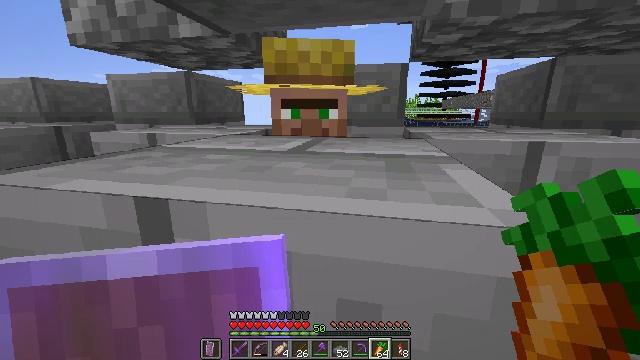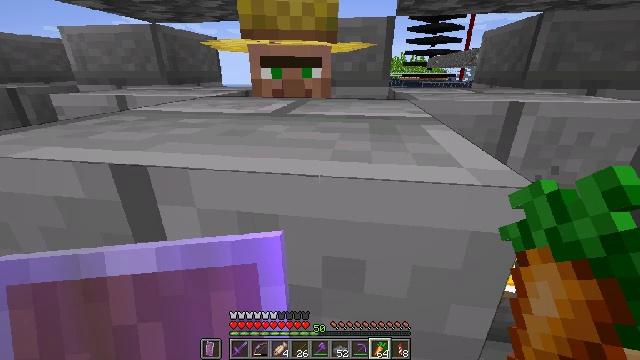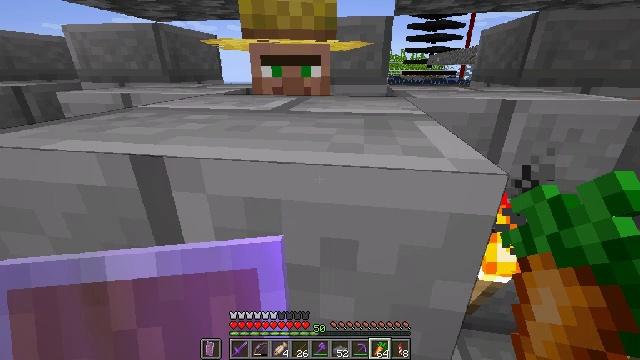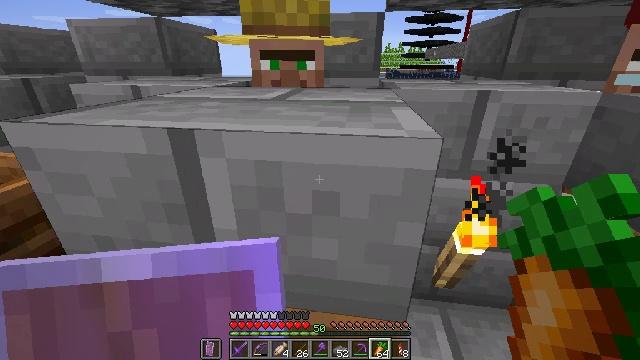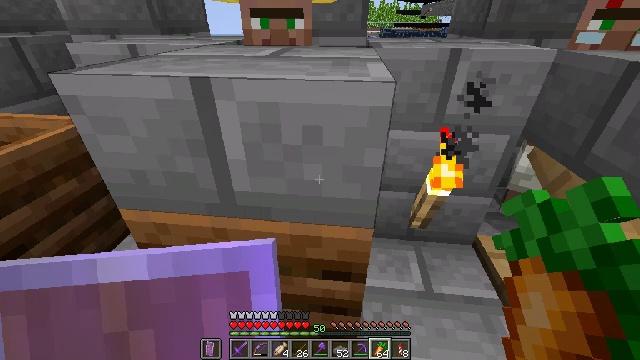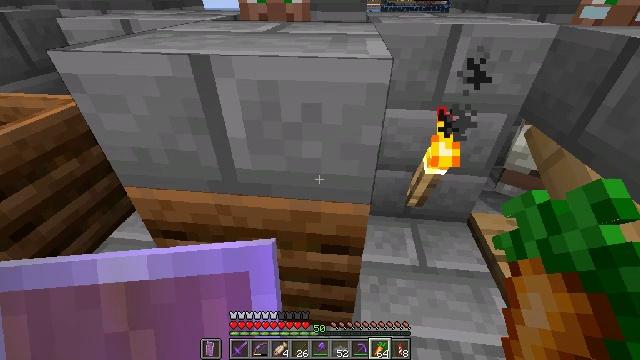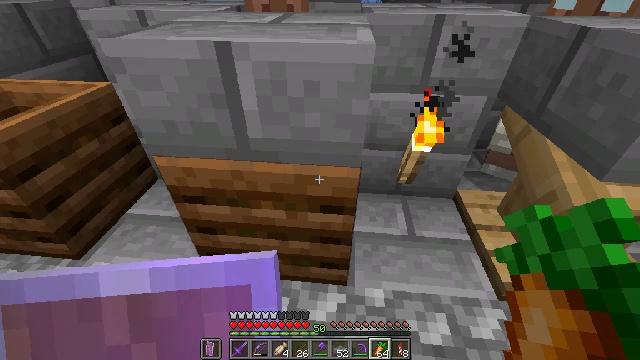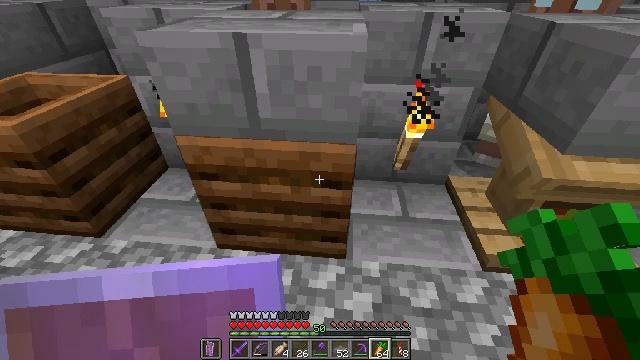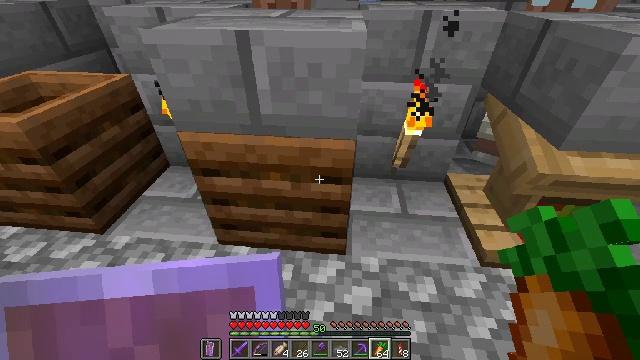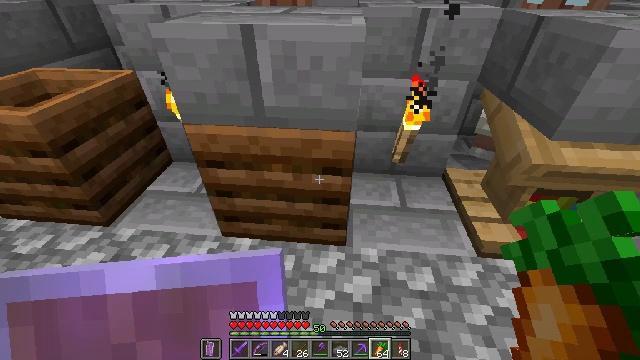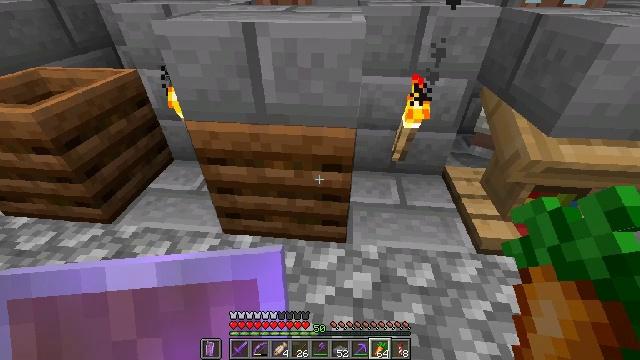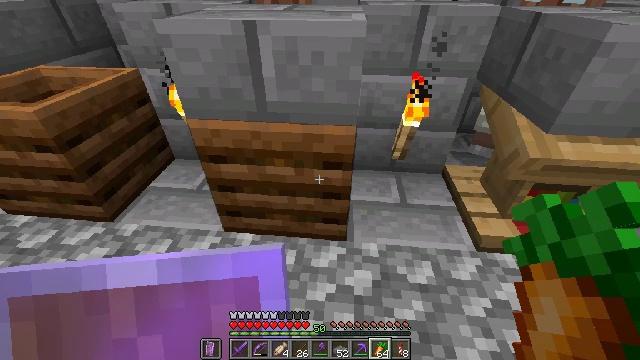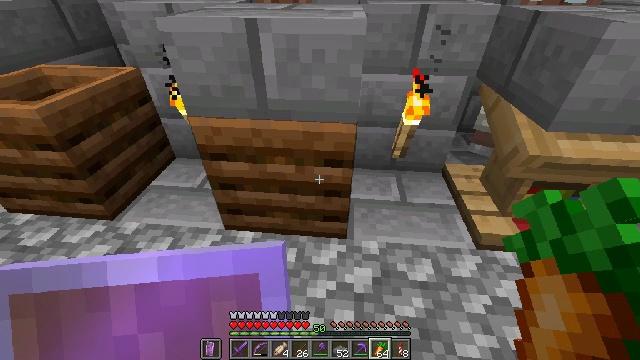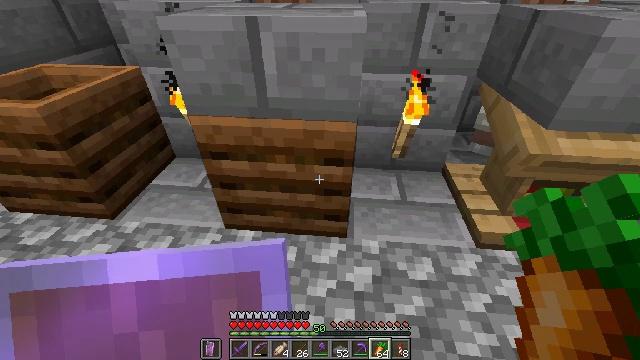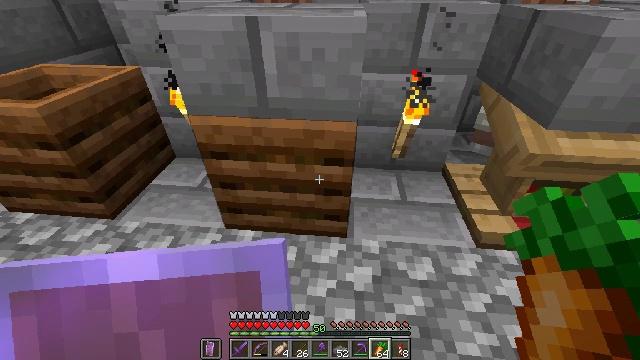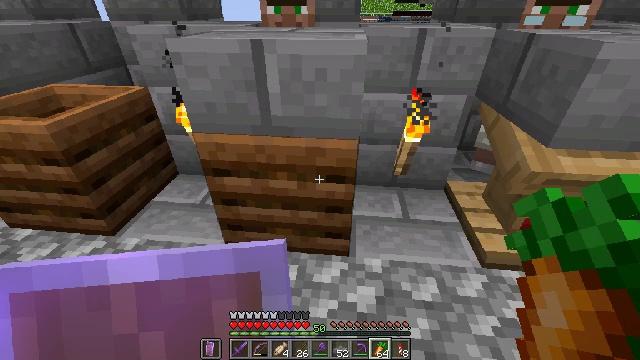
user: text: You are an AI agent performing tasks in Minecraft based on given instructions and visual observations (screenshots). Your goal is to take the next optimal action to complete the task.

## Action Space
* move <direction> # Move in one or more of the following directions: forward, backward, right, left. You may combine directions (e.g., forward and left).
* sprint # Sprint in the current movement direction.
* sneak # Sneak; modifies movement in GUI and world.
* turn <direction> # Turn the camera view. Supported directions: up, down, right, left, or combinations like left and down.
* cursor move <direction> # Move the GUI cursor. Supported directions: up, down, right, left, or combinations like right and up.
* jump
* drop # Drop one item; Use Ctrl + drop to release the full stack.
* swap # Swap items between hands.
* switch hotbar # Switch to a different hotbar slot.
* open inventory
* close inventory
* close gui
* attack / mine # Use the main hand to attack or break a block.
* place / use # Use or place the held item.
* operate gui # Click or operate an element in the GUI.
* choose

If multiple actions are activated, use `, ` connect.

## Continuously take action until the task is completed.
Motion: motion action
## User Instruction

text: Gather the composter from your farm.
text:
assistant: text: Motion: turn right and down
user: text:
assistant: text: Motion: move back
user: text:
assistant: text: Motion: move back, turn down
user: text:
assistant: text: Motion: move back, turn right and down
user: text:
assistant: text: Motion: move back, turn down
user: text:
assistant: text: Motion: move back, turn down
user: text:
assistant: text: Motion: no_op
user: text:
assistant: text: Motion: no_op
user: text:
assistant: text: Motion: no_op
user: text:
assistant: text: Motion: no_op
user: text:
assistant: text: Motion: no_op
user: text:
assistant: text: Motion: no_op
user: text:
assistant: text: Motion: no_op
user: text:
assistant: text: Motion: no_op
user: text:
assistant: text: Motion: turn up
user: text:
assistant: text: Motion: turn up
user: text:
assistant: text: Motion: no_op
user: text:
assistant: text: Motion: no_op
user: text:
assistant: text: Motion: no_op
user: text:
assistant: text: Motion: no_op
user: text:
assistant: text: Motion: no_op
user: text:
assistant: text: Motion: no_op
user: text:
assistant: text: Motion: no_op
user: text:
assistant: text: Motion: no_op
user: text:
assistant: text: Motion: no_op
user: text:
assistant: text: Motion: no_op
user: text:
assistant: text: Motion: turn down
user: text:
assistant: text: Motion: turn left and down
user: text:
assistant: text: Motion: turn down
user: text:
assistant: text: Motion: no_op